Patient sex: M
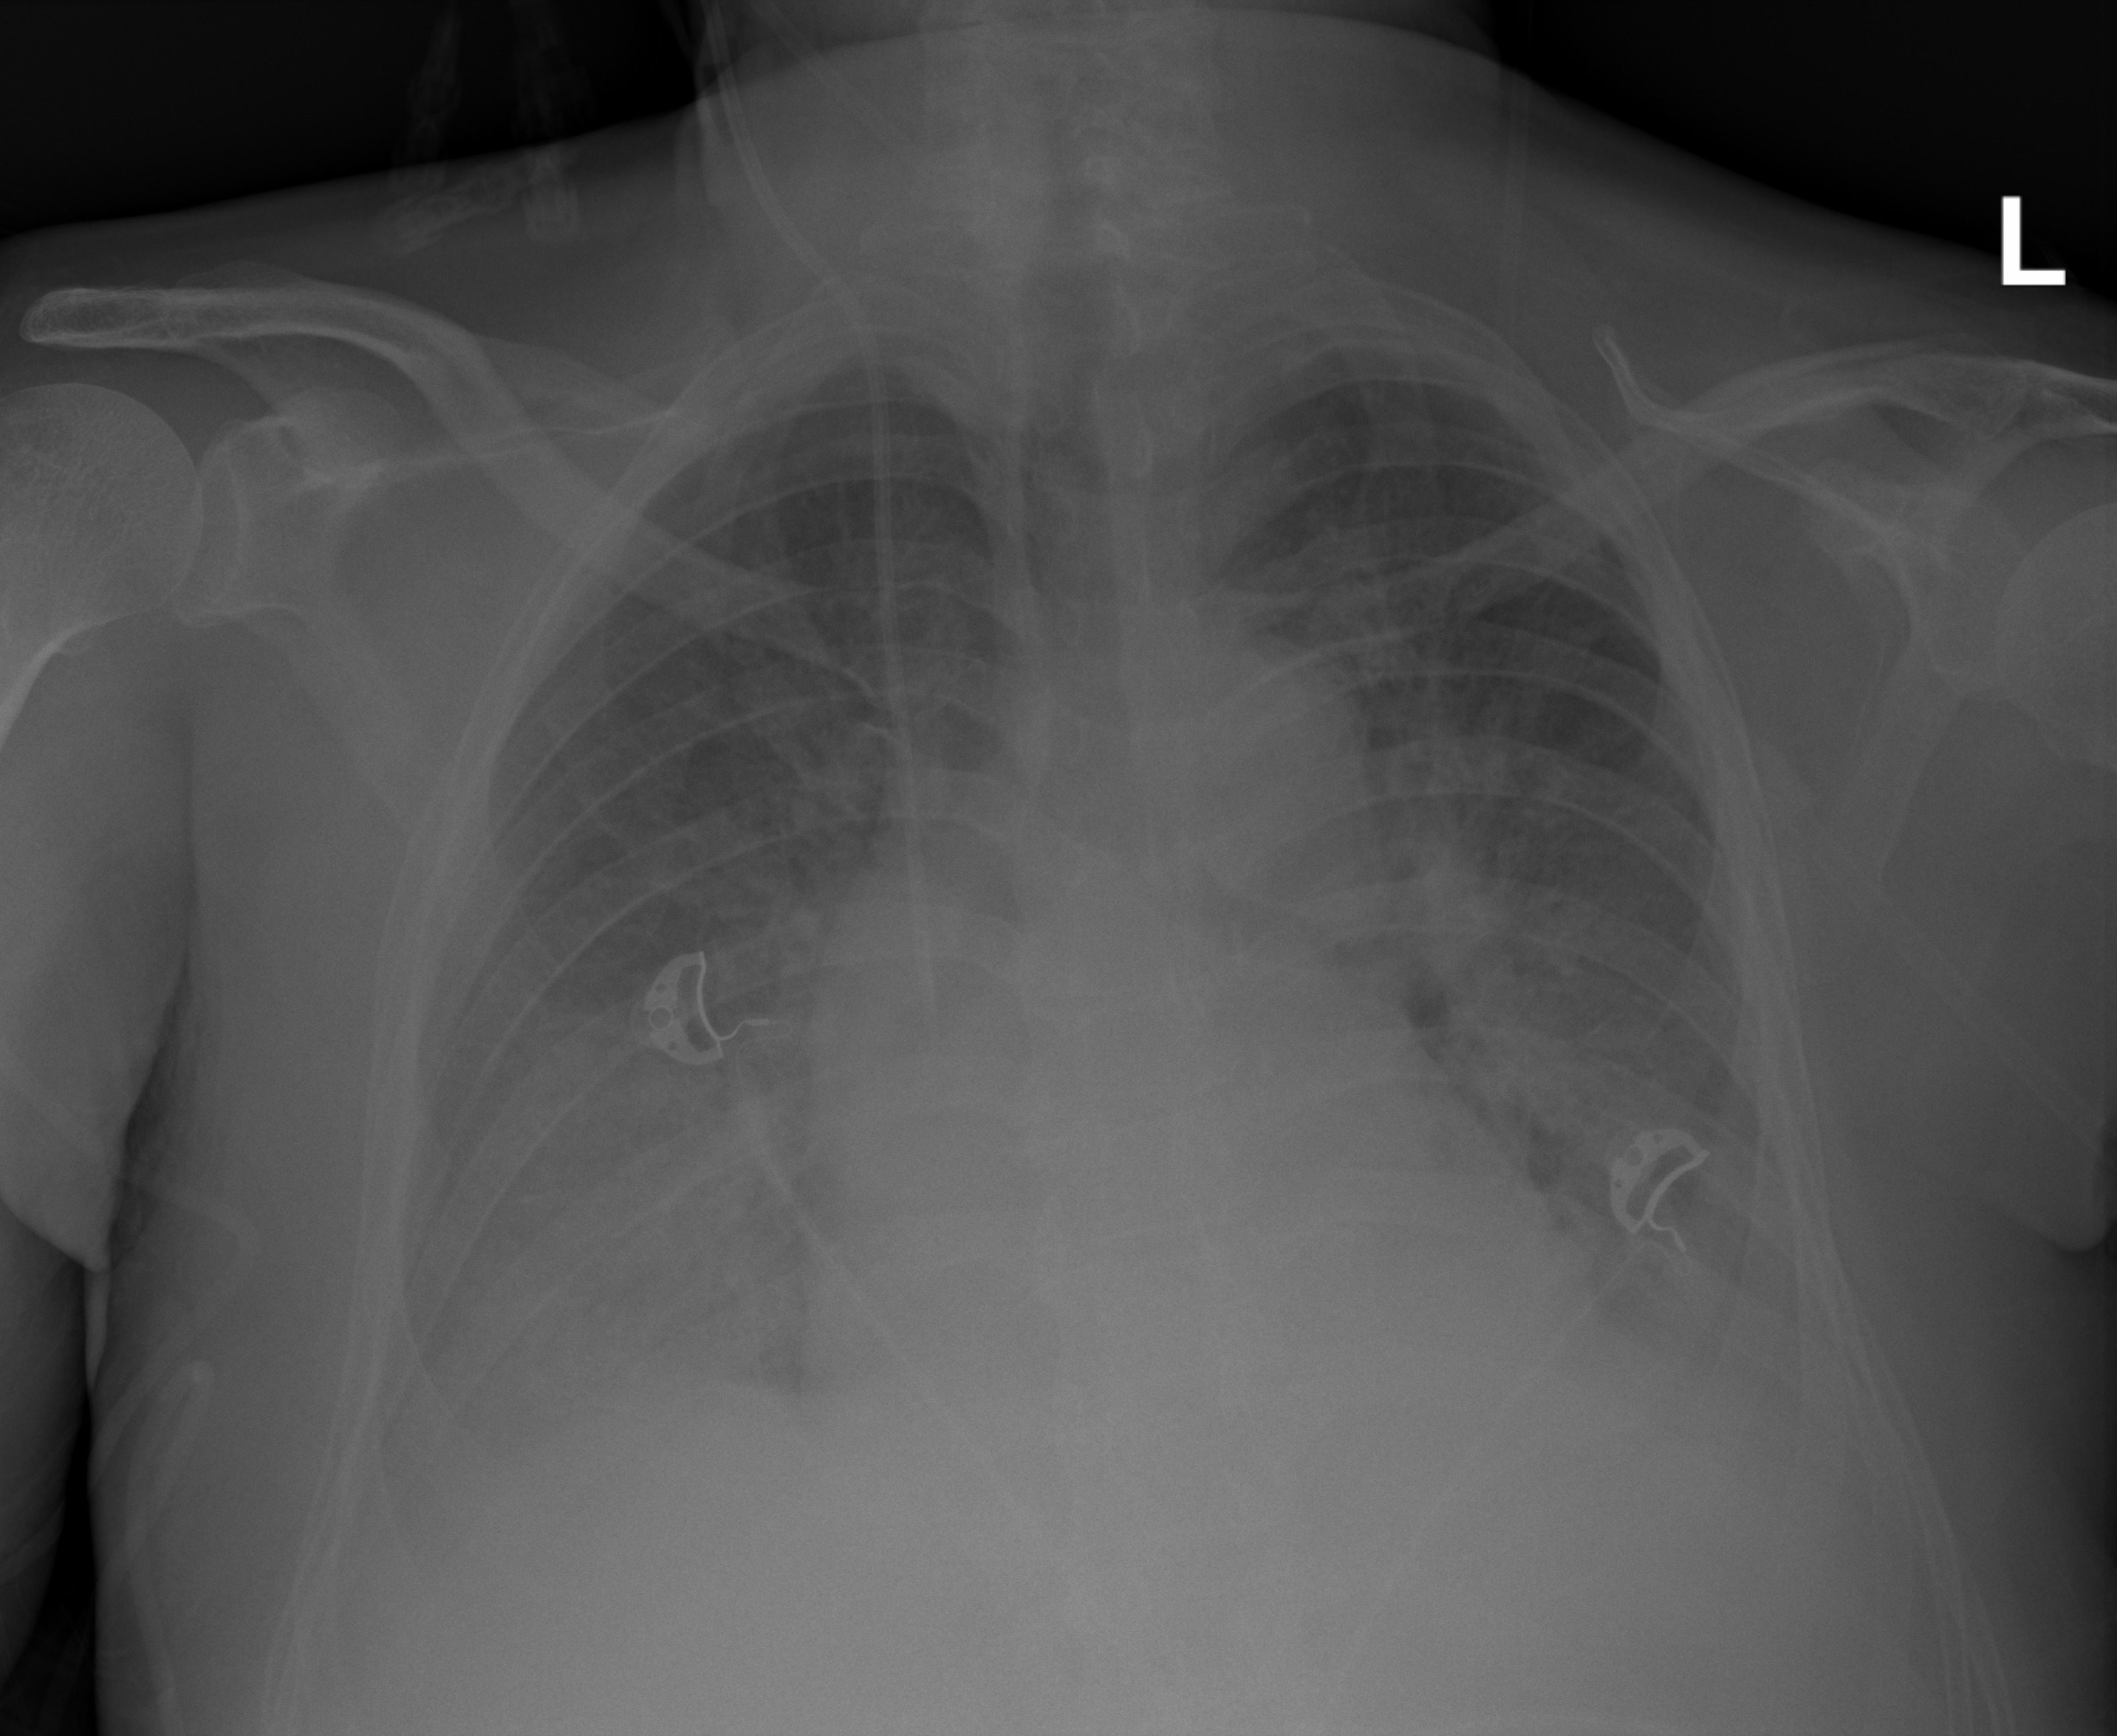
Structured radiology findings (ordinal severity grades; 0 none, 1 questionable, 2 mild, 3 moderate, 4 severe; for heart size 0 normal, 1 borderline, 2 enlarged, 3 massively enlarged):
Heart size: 2
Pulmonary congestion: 3
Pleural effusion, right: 3
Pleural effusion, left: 3
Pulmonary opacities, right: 2
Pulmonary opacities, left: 2
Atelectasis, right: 2
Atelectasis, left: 2